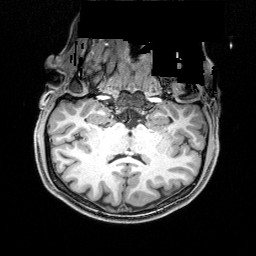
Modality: T1w
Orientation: sagittal
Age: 23
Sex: female
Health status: healthy